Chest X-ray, AP view. Patient: 28 years old, sex M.
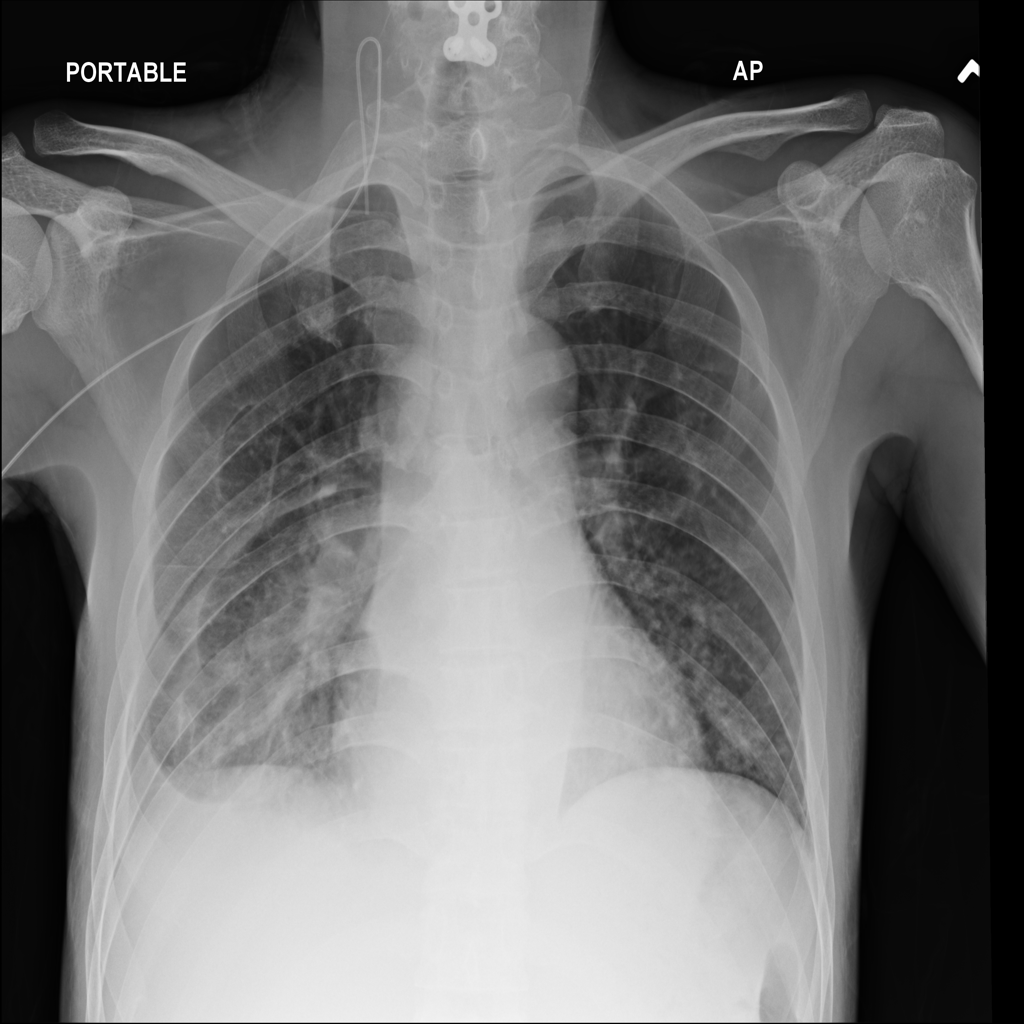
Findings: No Finding